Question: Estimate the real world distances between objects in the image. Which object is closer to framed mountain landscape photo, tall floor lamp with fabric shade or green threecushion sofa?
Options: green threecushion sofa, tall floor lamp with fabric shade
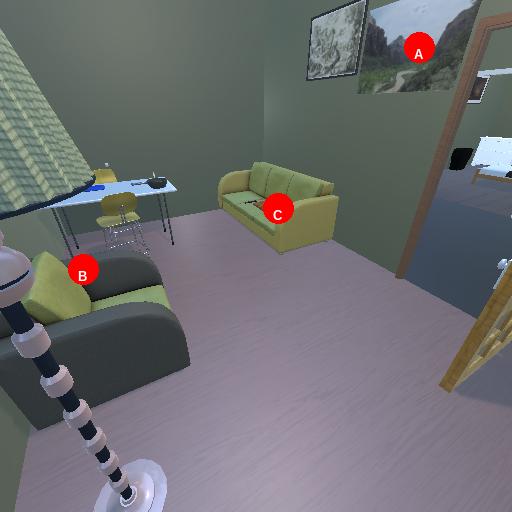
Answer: green threecushion sofa